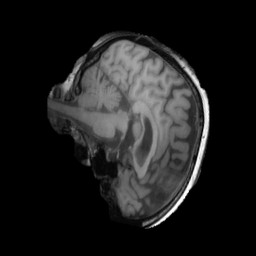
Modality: T1w
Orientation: sagittal
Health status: ill
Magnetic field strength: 3 T